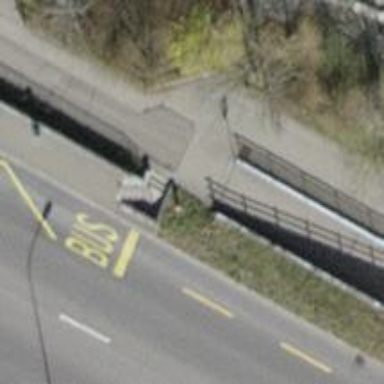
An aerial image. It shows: Set of steps on the road.